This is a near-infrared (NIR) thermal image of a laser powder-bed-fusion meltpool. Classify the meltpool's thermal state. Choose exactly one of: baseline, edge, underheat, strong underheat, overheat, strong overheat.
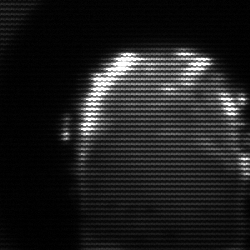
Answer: baseline